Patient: sex F, age 35
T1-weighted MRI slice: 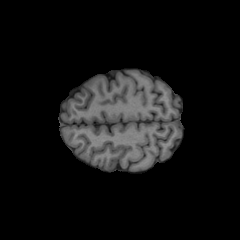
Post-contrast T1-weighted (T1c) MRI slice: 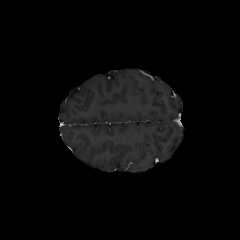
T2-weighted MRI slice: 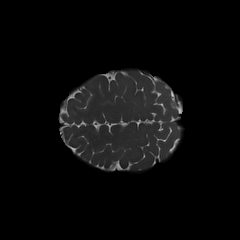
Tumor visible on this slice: no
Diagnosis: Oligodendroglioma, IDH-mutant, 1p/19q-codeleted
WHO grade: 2